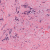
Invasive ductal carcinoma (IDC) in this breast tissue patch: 1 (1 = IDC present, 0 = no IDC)